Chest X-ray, AP view. Patient: 48 years old, sex M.
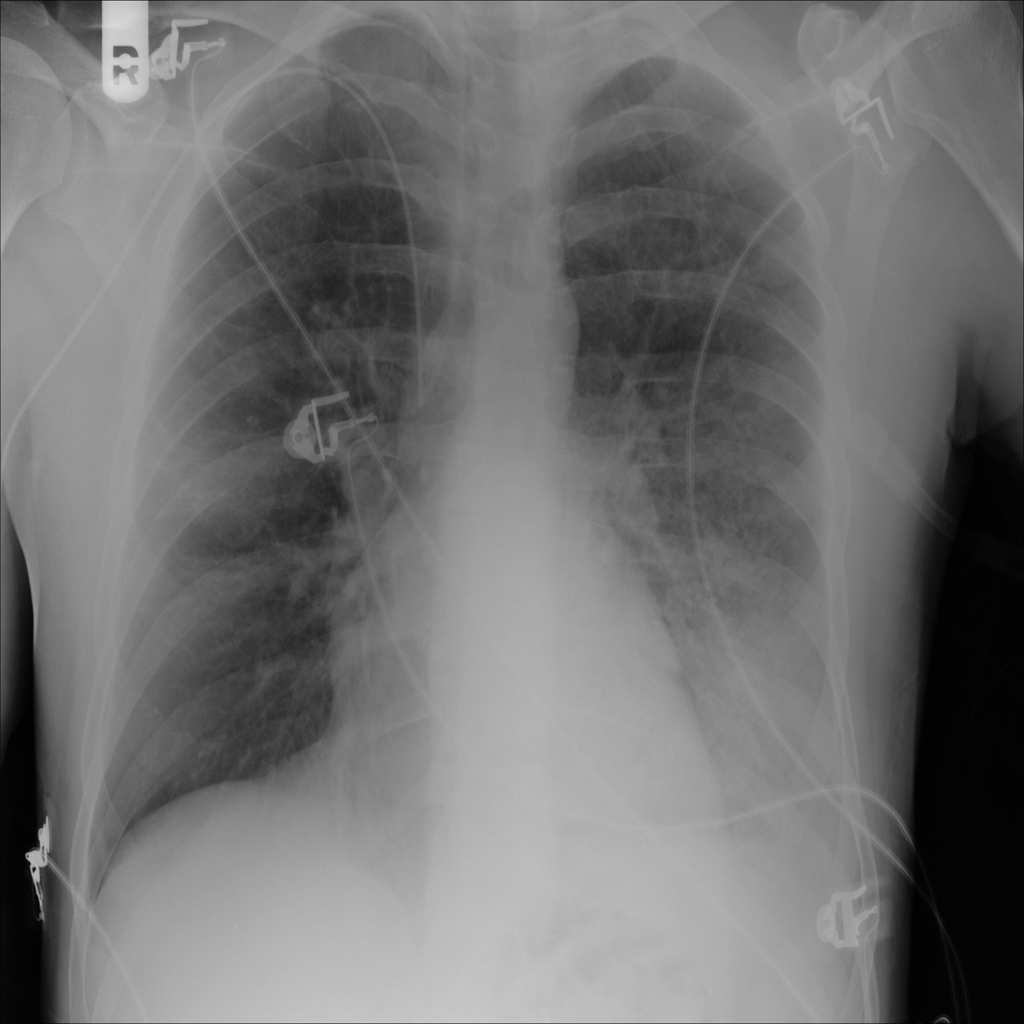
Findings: Consolidation, Infiltration